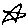
Label: star